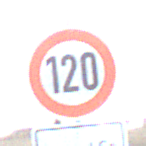
Verkehrszeichen: Geschwindigkeit120
Zusatzzeichen unten: ZeitangabenMitBeschraenkungAufWochentage8
Umgebung: Outdoor, RoadRail
Tageszeit: SunriseSunset
Wetter: PartlyCloudy
Licht: Natural
Jahreszeit: NotSpecified
Kontrast: LowContrast